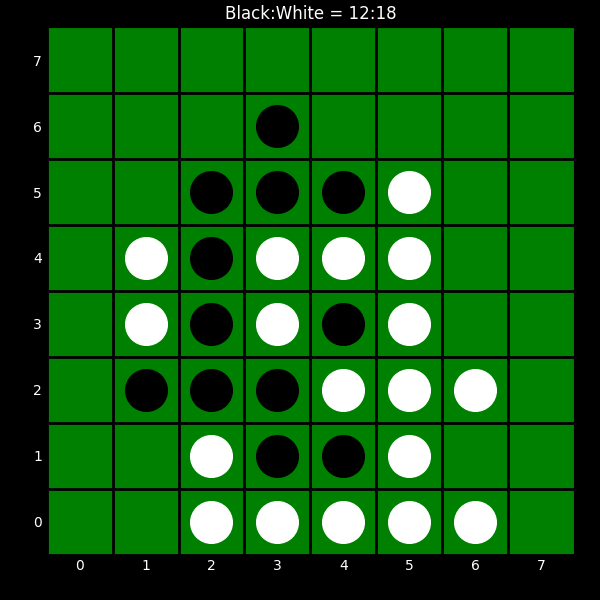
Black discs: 12
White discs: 18